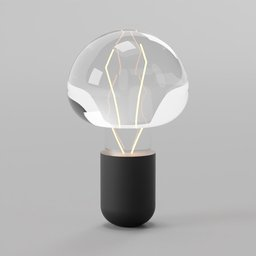
Label: lighting